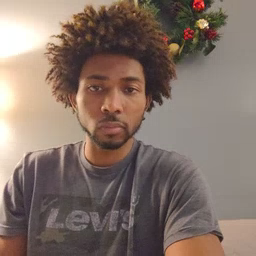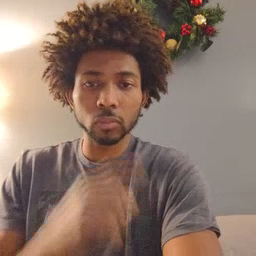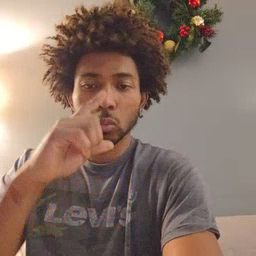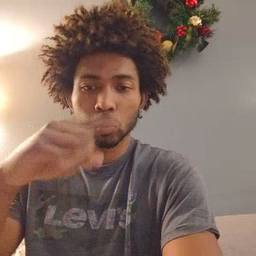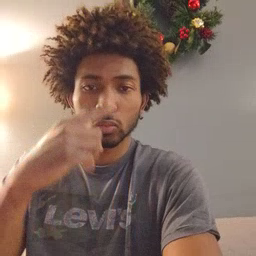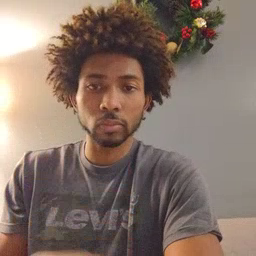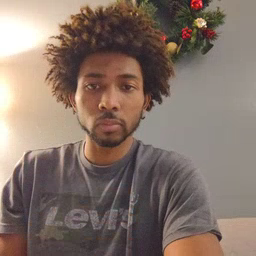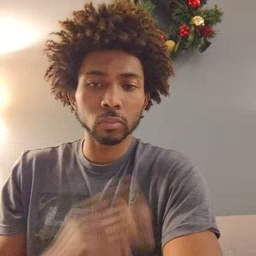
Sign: noisy